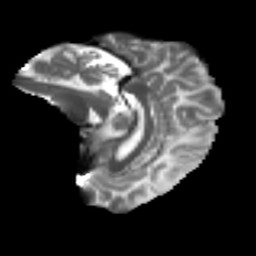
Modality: T2w
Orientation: sagittal
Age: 49
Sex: female
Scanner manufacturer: ge
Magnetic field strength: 3 T
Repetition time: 7.8 s
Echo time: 0.0606 s